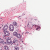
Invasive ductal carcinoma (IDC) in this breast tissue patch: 0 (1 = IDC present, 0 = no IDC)